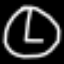
Label: clock